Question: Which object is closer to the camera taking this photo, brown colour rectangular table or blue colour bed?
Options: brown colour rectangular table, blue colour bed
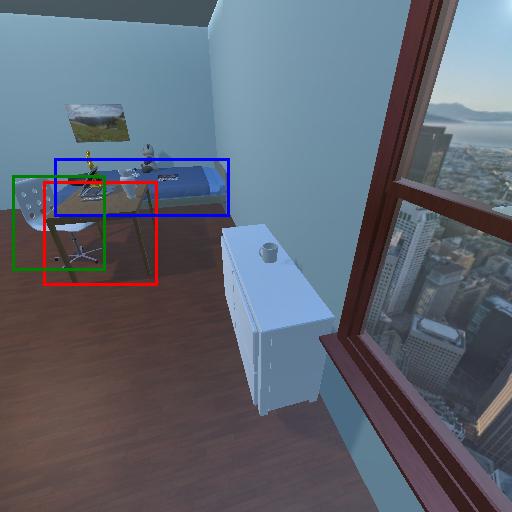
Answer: brown colour rectangular table